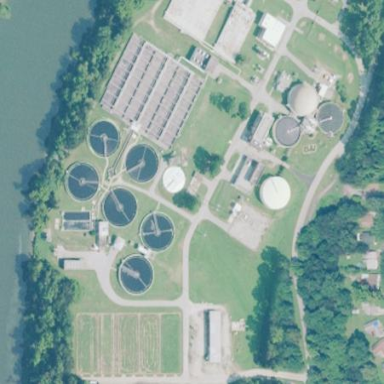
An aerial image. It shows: View of wastewater plant.